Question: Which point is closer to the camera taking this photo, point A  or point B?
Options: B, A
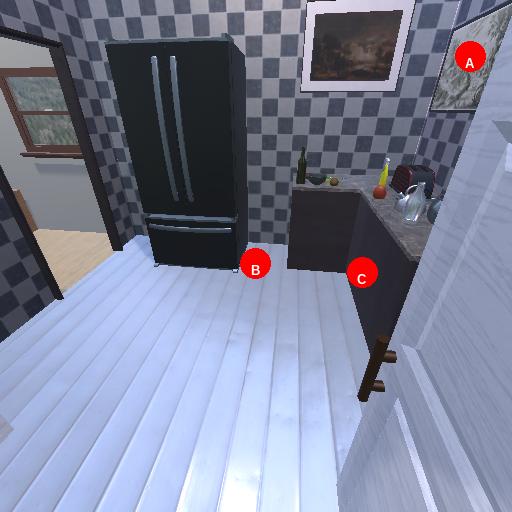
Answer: B